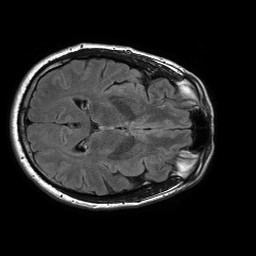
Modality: FLAIR
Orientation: axial
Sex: male
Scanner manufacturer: philips
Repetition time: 11 s
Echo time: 0.125 s